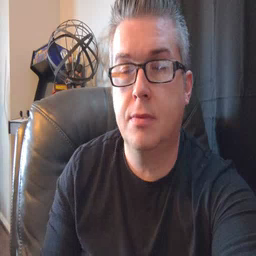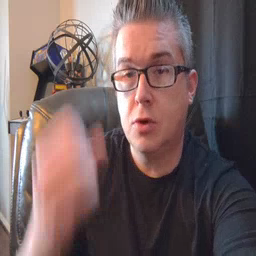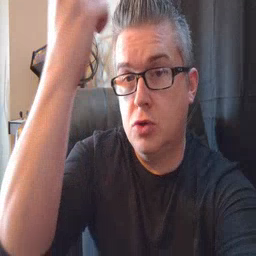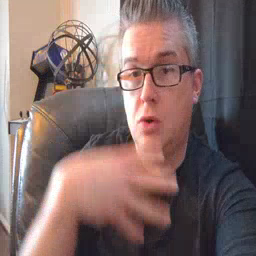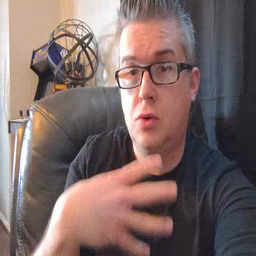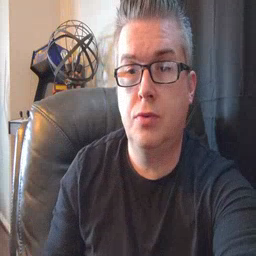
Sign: shower